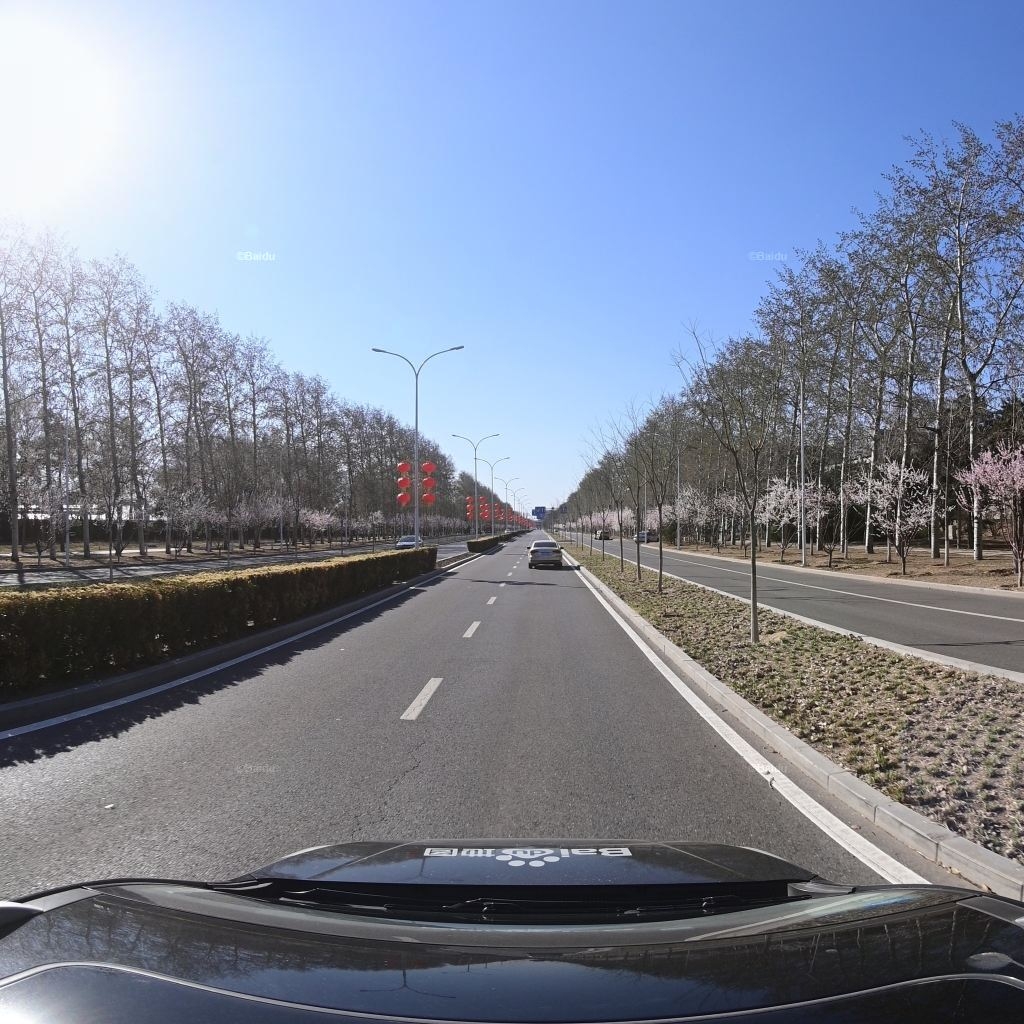
Region: Chaoyang
Road damage annotations: longitudinal crack